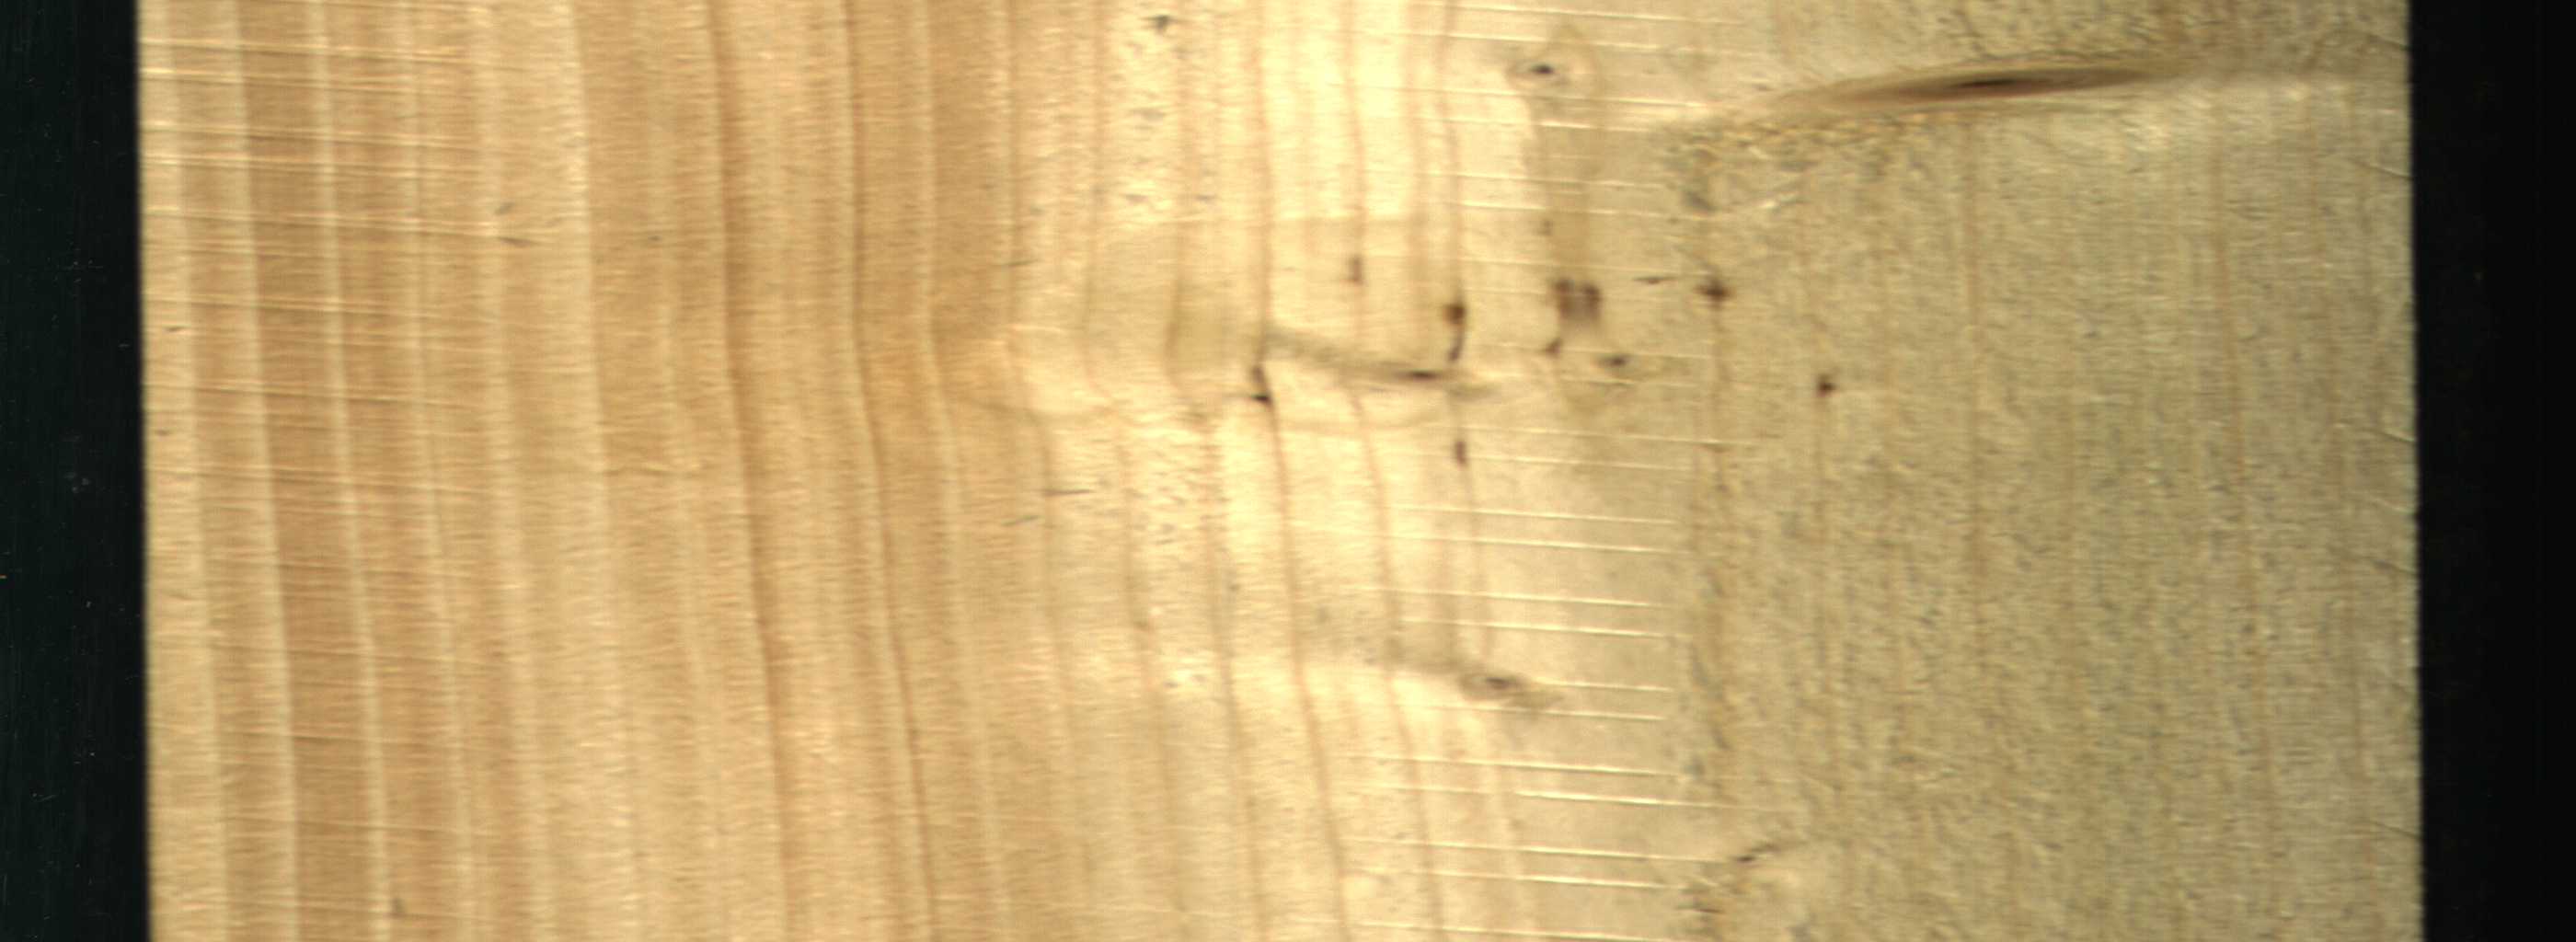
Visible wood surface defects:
Live_Knot